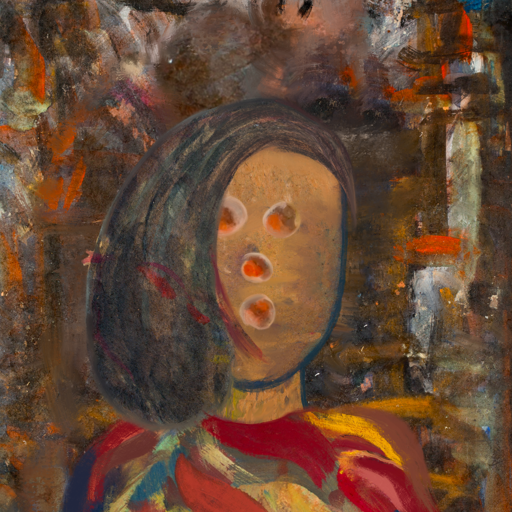
Background: GypsyQueen, Head And Neck Front: In_The_Sun, Face Front: Rupkatha, Bust: Mother_And_Son_Son, Hair Front: Gypsy_Mother, Head Accessory: Blank, Second Necklace: Blank, Necklace: Blank, Baby: Blank